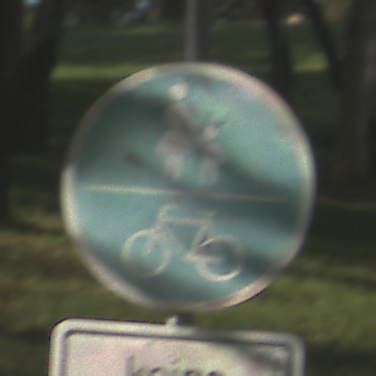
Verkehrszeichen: GemeinsamerGehUndRadweg
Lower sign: HinweisDurchVerbaleAngabe4
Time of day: MorningAfternoon
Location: Outdoor (Nature)
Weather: Clear
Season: NotSpecified
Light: Natural